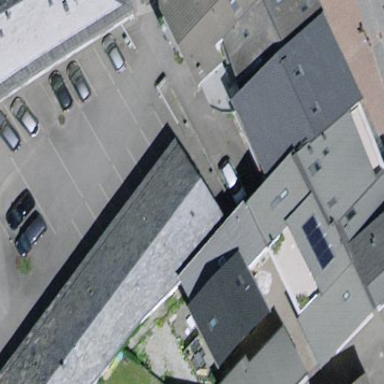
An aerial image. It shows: View of apartment building.